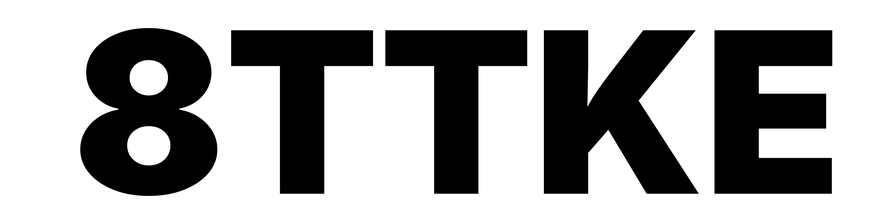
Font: Inter_Black